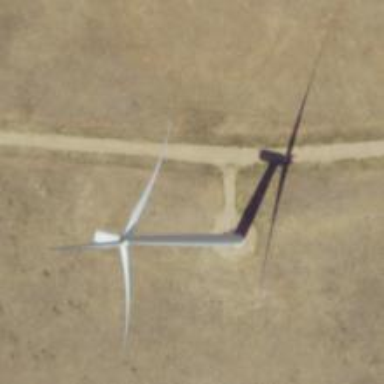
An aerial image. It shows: Wind generator powered by horizontal-axis wind turbine.